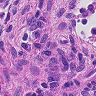
Metastatic tissue present: no